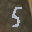
Label: 5